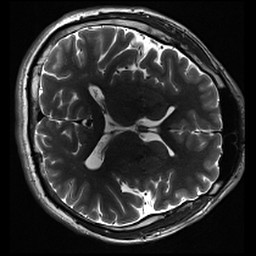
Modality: inplaneT2
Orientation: axial